Question: The picture describes a maze problem, where green is the starting position and red is the end point. Find the length of the shortest path.
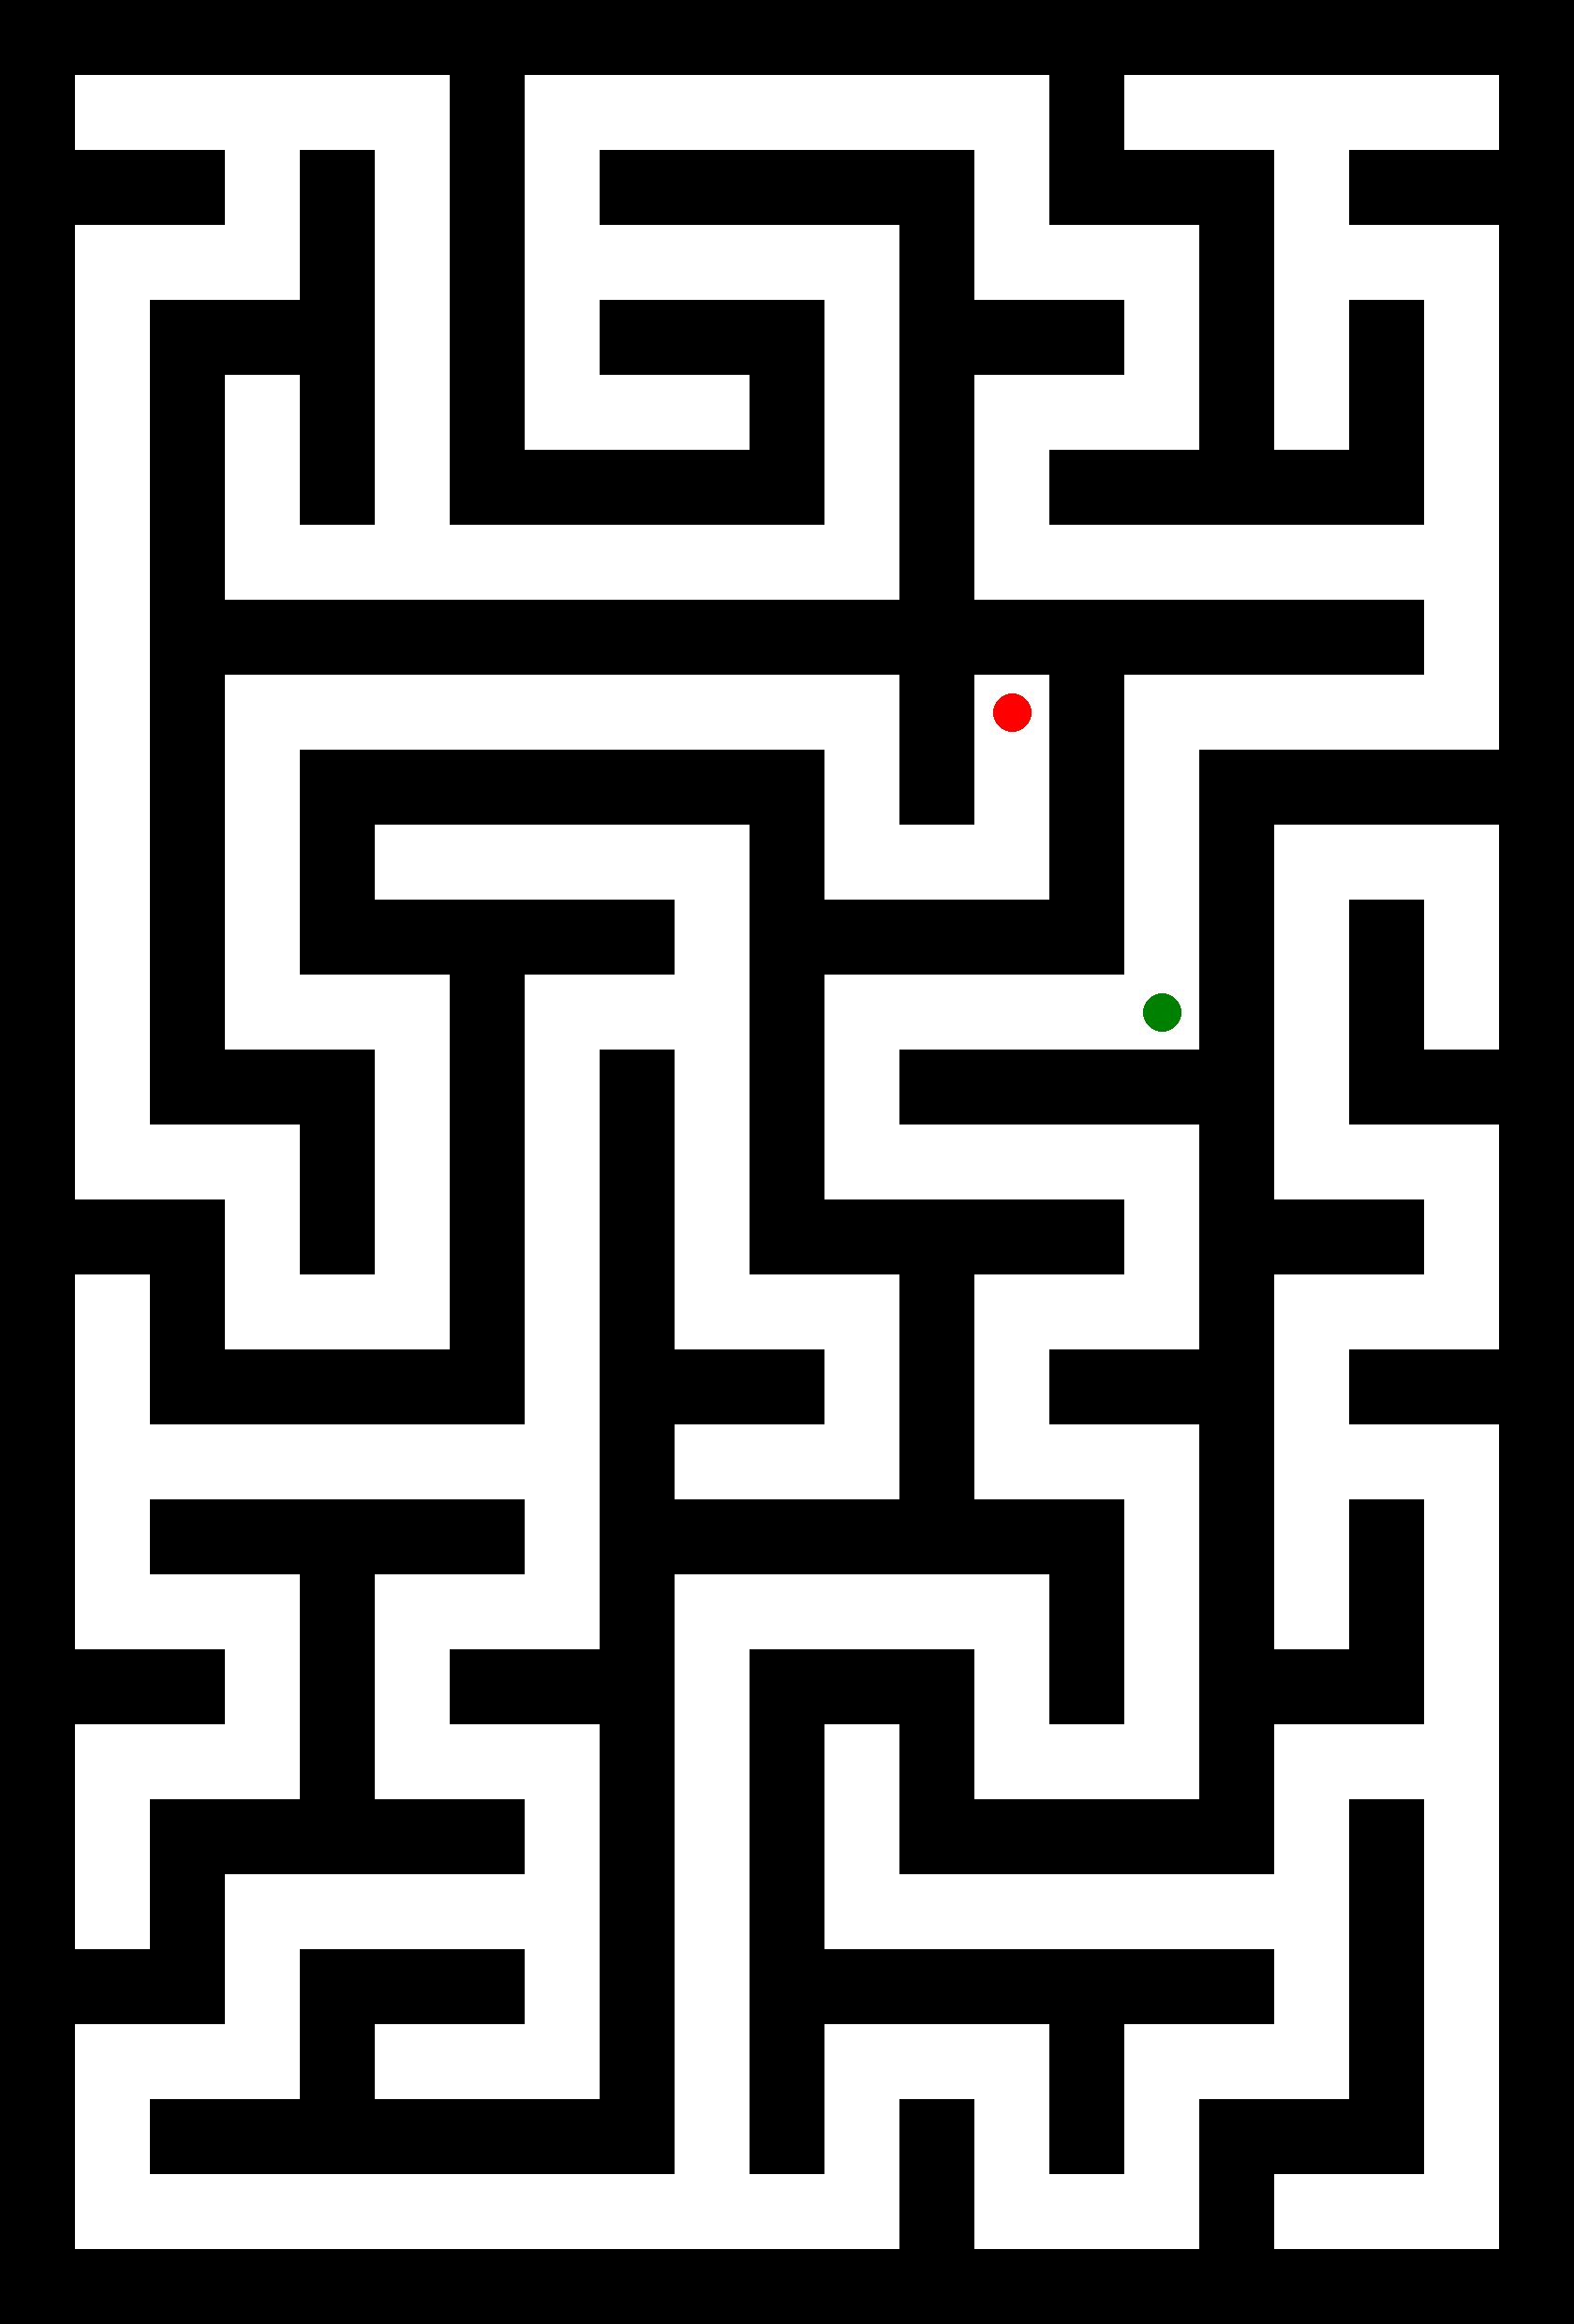
Answer: 102